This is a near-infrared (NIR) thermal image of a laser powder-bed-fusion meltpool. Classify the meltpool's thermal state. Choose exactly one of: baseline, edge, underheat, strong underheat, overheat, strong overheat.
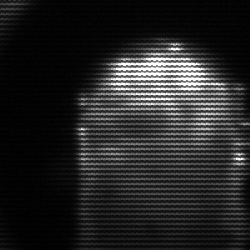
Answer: baseline